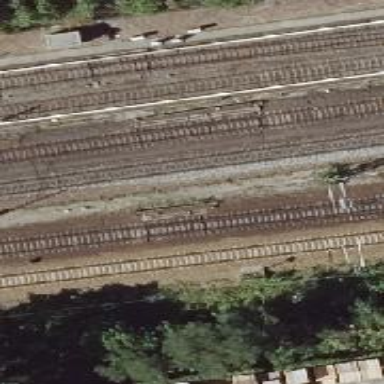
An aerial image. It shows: Railway signal.